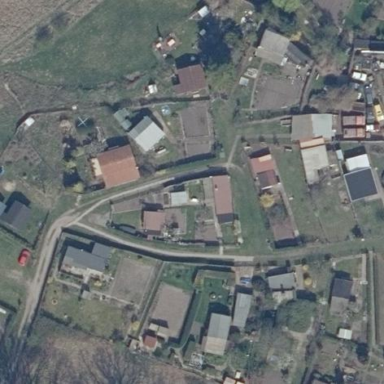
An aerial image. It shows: Allotments area.